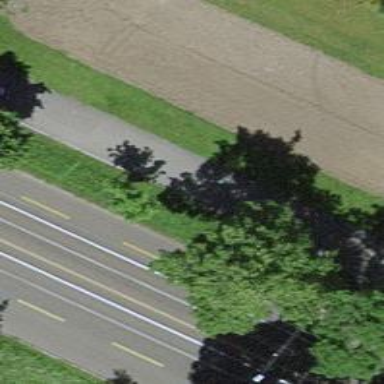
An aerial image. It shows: Avenue of trees.